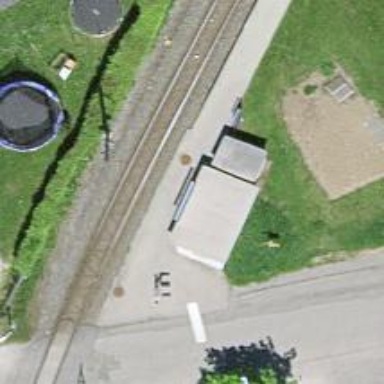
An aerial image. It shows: Public transport station located at railway halt.